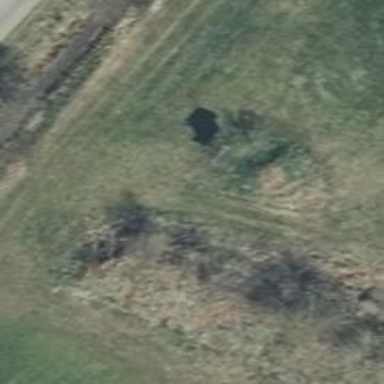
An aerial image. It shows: Hunting stand.